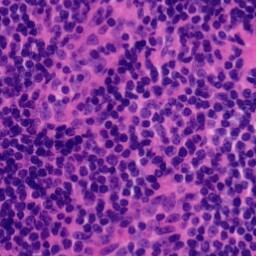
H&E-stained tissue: Tonsil